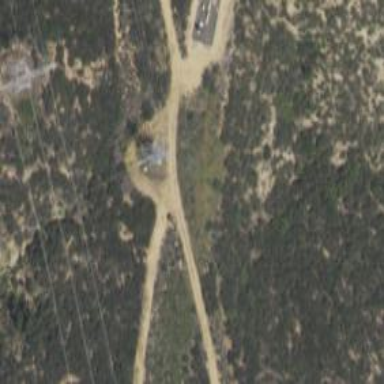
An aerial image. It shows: Power tower.